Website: bh-photo
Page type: address-validator
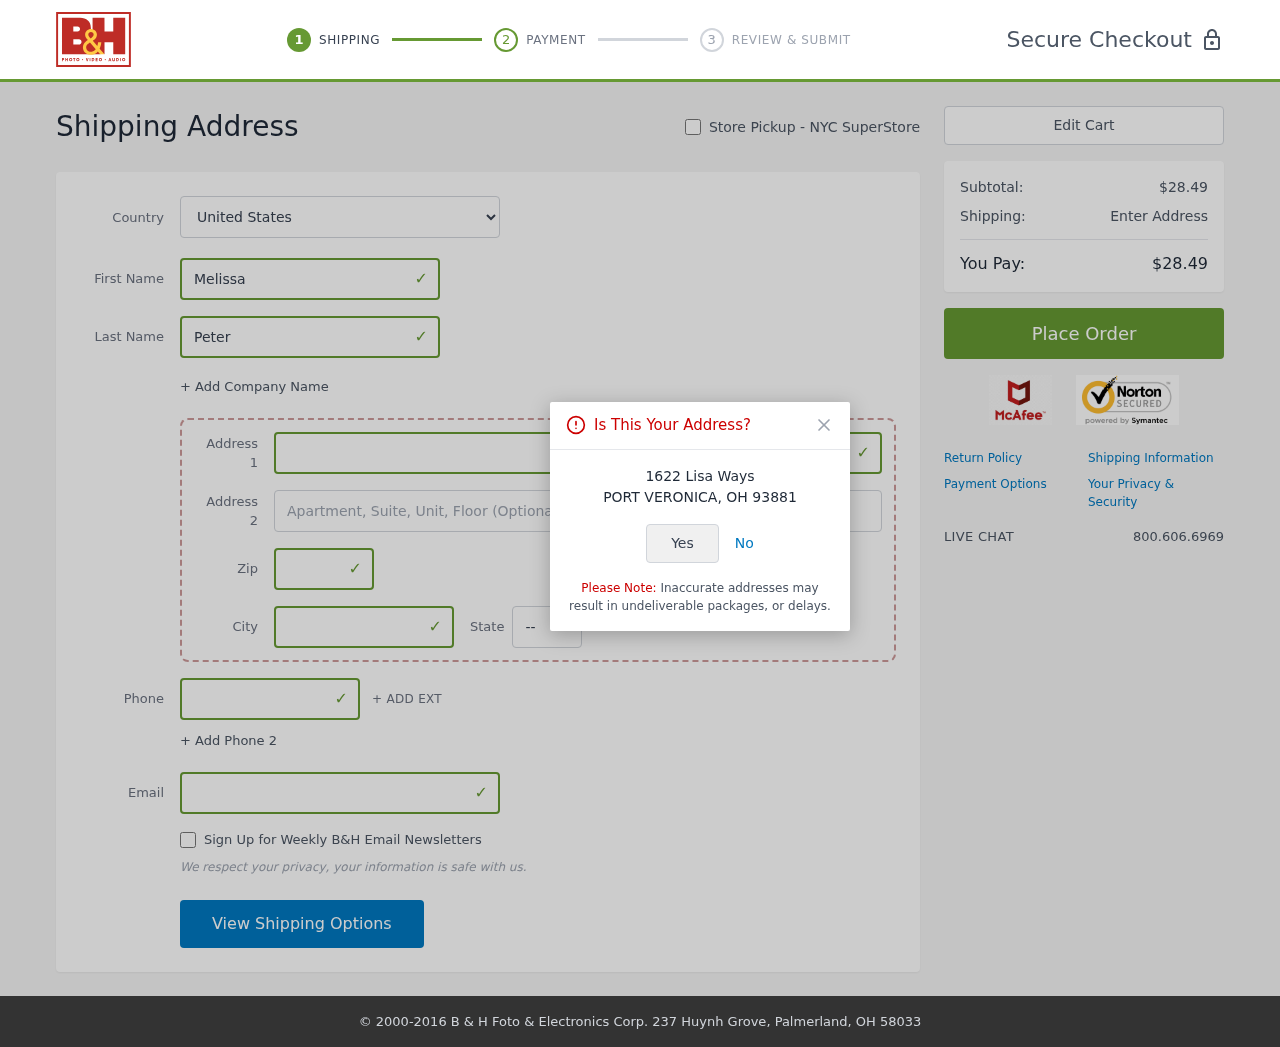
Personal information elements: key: PII_CITY
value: Port Veronica
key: PII_COUNTRY
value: United States
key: PII_EMAIL
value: mpeterson@gmail.com
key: PII_FIRSTNAME
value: Melissa
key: PII_LASTNAME
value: Peterson
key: PII_PHONE
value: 8286603207
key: PII_POSTCODE
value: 93881
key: PII_STATE_ABBR
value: OH
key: PII_STREET
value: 1622 Lisa Ways
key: PII_STREET2
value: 3525 Chung Shoal Apt. 224
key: PII_CITY_CONFIRM
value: PORT VERONICA
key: PII_POSTCODE_FULL
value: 93881
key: PII_POSTCODE_NUMERIC
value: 93881
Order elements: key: ORDER_SUBTOTAL
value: $28.49
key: ORDER_TOTAL
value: $28.49